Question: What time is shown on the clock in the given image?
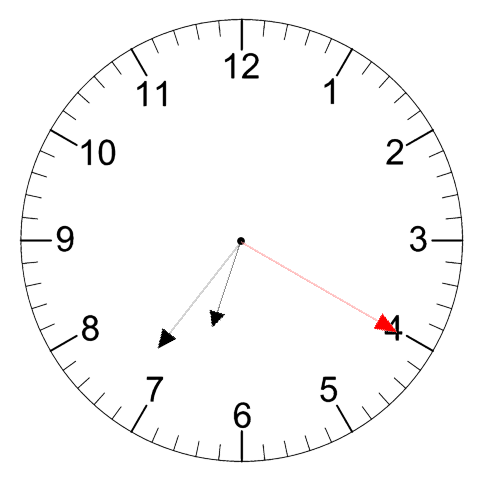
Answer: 06:36:20